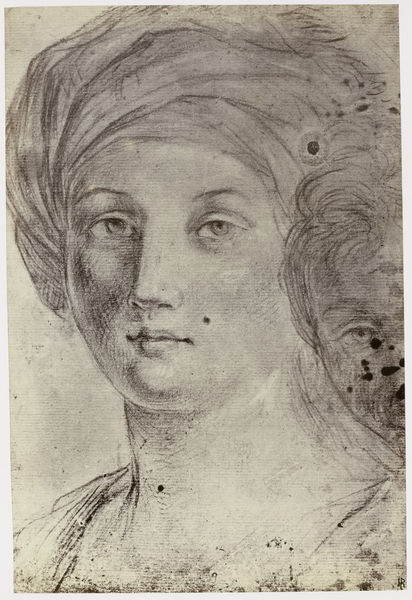
Titel: Guido, His Wife's Portrait
Künstler: Philip Henry Delamotte
Standort: Amsterdam
Institution: Rijksmuseum
Schlagwörter: hat, white, women, black, face, female, hair, lady, nose, portrait, woman, picture, flower, man, girl, child, eyes, drawing, paper, mother, mouth, sketch, faces, neck, ink, detail, pencil, lips, cheek, perception, tan, heads, veil, turban, spots, makeup, seeing, brows, throat, wrap, two faces, lids, mole, beauty mark, portrtait, neck'moles, a person of lower status, dichtomy